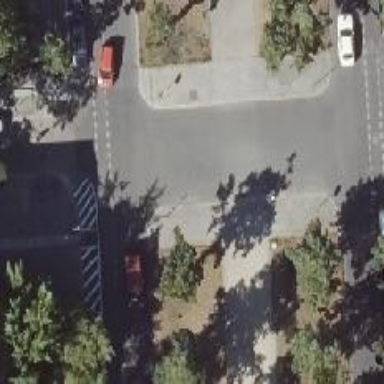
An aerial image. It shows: Unmarked crossing on footway.